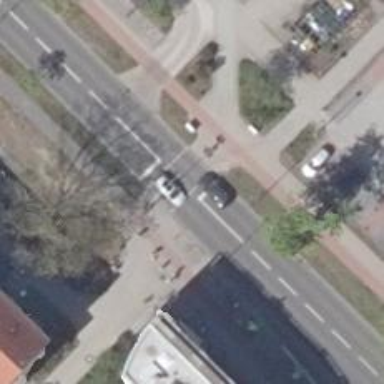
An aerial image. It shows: Road with traffic signals.